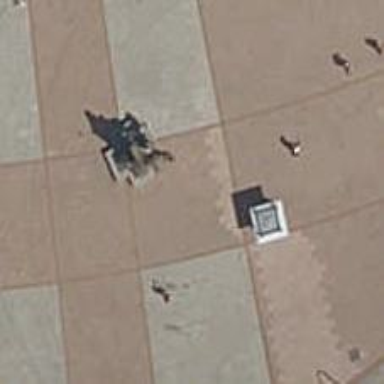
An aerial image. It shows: Historical memorial featuring statue.